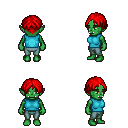
a pixel art fantasy rpg character, female body template, orc, green skin, teal sleeveless shirt, teal pants, red parted hairstyle, four views (front, back, left, right), 2x2 character sprite sheet, small pixel art, hard edges, no anti-aliasing